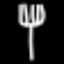
Label: fork